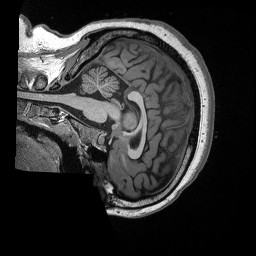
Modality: T1w
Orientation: sagittal
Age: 25
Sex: female